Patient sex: M
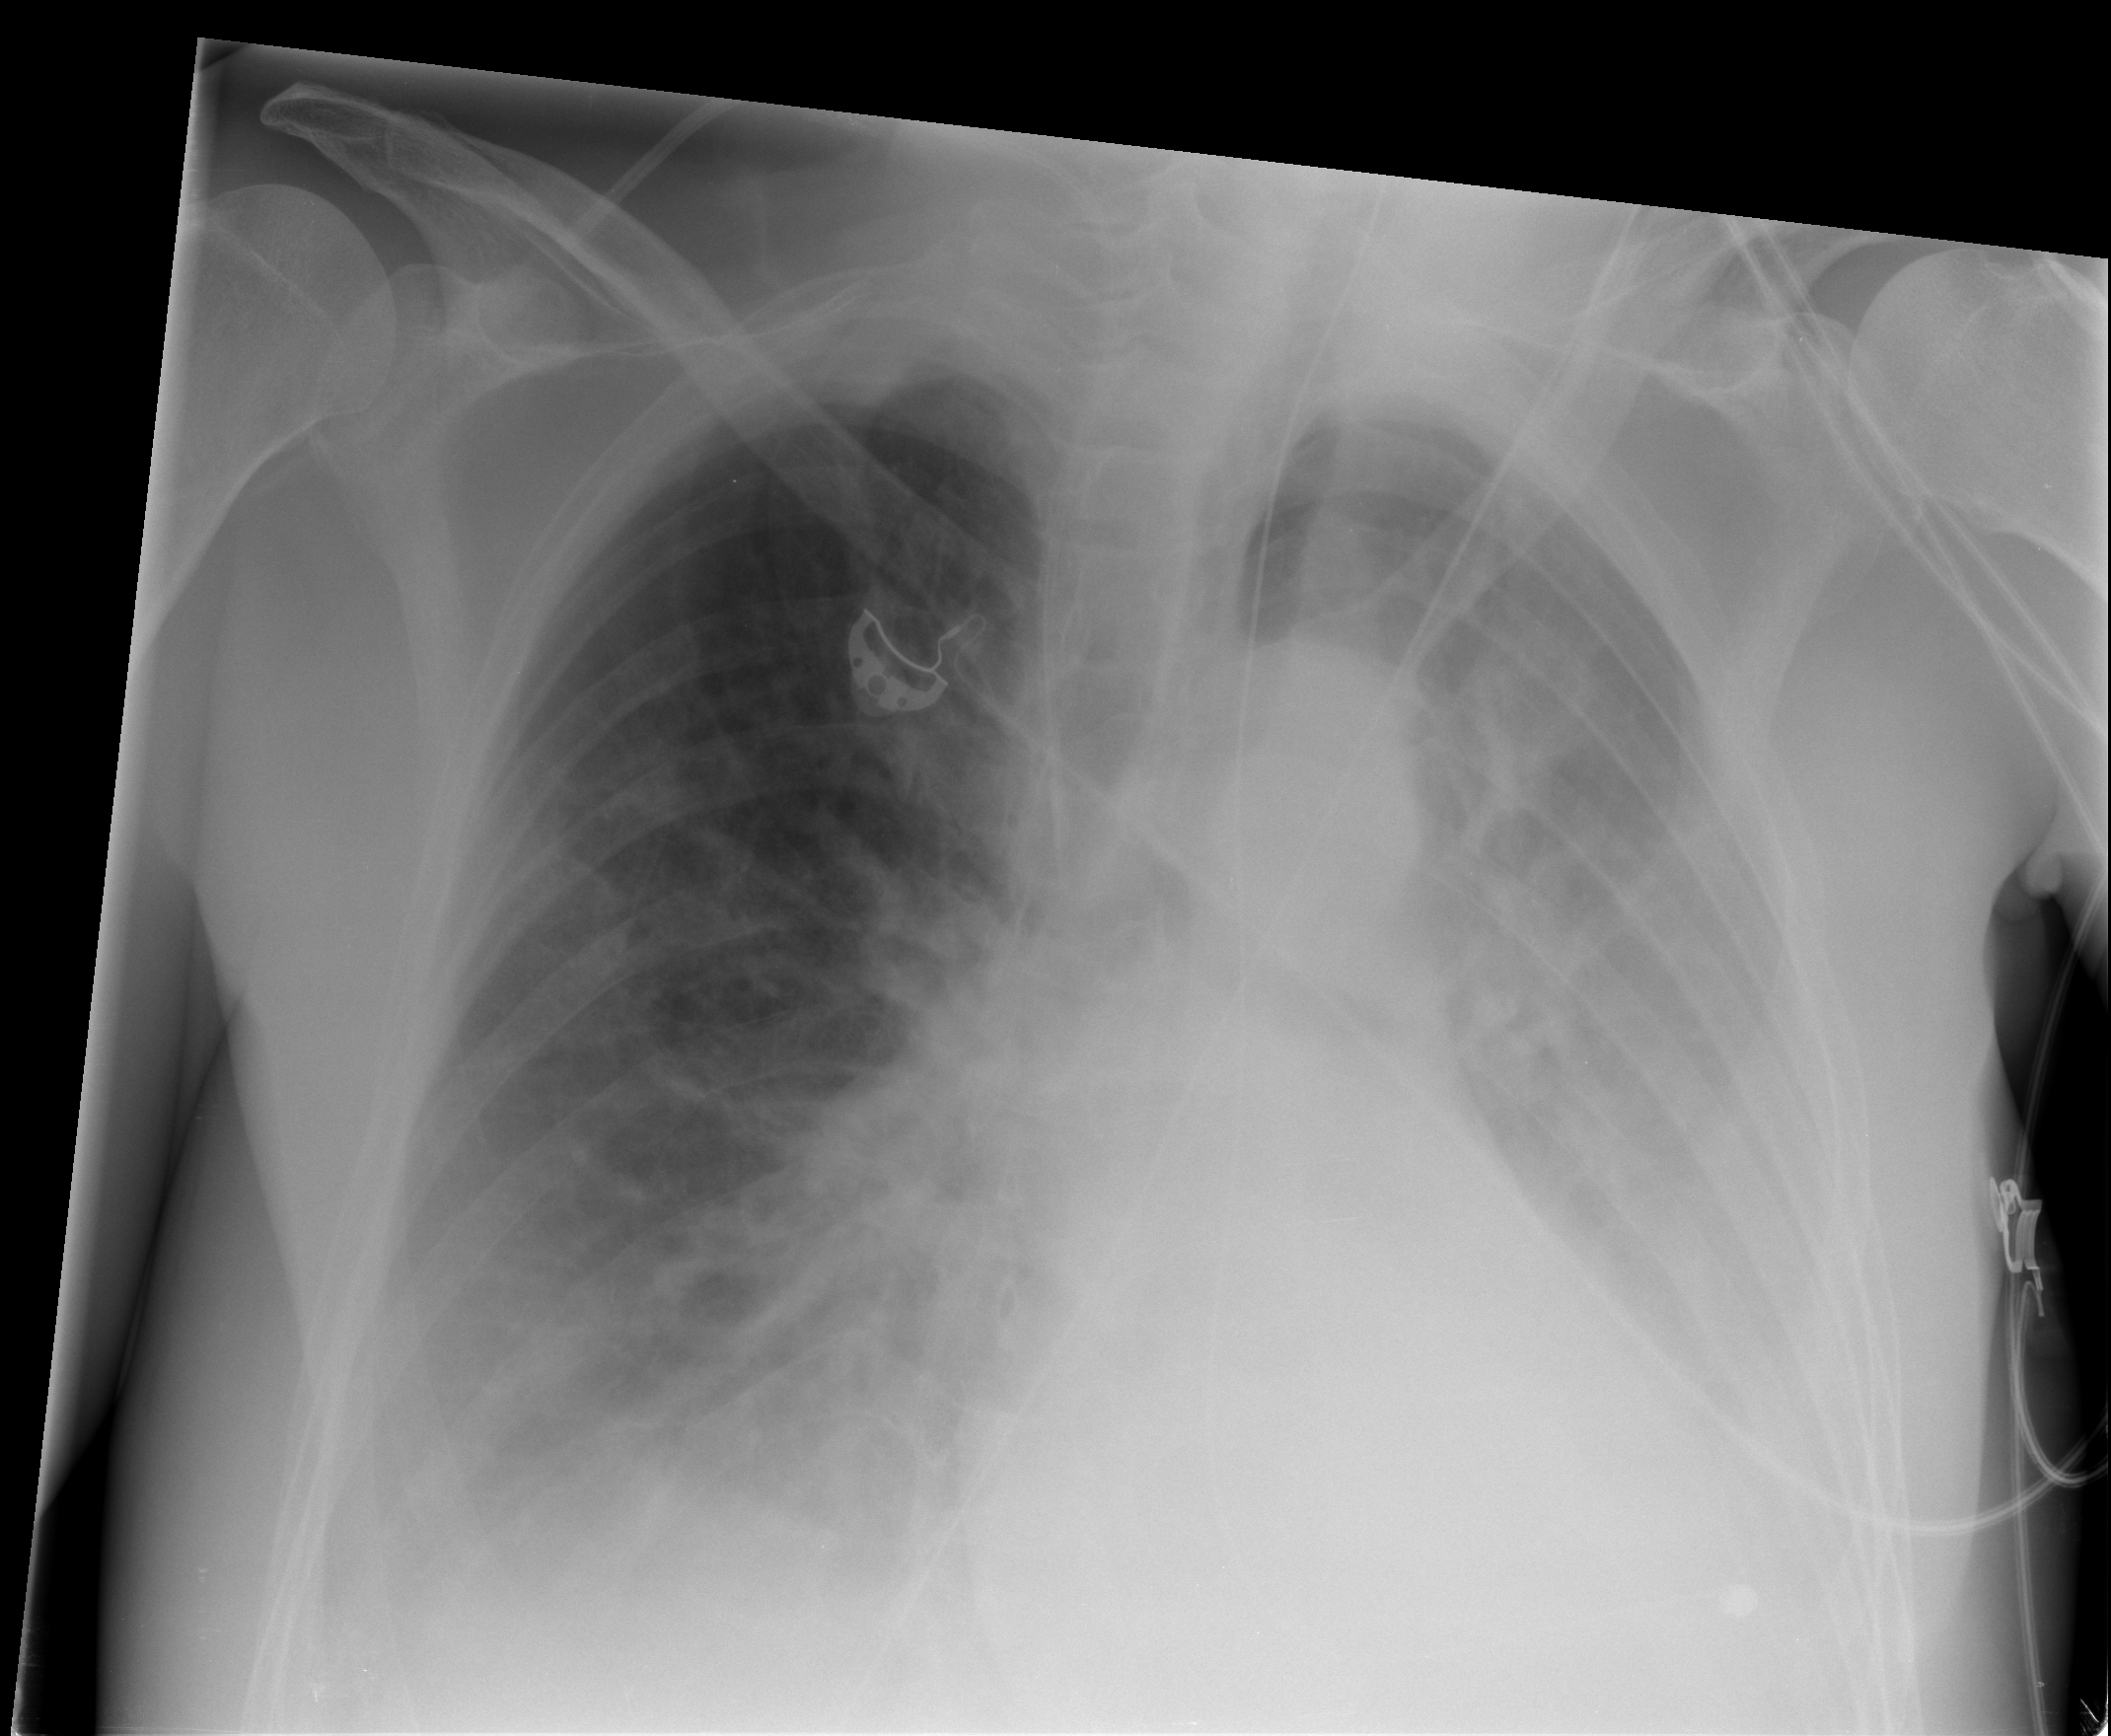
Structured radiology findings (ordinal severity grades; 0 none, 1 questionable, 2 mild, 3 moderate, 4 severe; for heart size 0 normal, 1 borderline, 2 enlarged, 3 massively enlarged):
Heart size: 0
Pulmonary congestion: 3
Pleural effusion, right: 3
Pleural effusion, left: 3
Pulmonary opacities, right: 2
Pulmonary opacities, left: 2
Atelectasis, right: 2
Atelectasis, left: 3